Field crop: tomato
Growth stage: 1
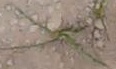
Species: cyperus